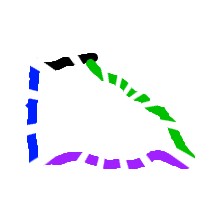
Shape: trapezoid